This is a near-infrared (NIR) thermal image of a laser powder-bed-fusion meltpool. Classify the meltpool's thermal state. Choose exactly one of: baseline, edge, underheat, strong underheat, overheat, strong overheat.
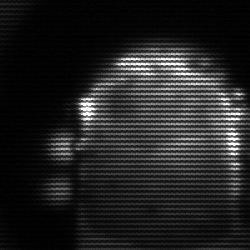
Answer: baseline